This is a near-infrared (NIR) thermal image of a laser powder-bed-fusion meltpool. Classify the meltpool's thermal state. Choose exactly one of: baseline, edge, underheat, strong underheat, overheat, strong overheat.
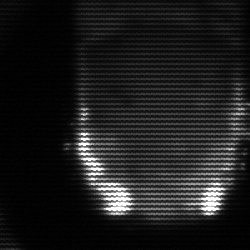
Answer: baseline